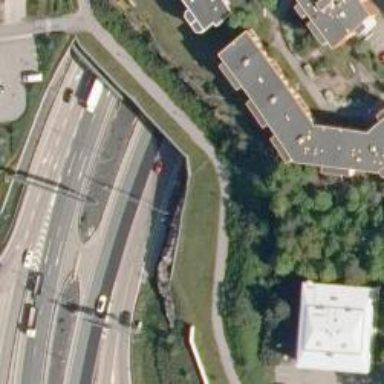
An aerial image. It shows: Asphalt road designated as trunk highway.